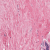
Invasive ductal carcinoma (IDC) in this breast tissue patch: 0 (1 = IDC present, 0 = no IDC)